Field crop: tomato
Growth stage: 1
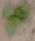
Species: solanum